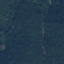
Land use / land cover: Forest